Interaction volume radius: 10 \u00c5
Interaction volume height: 20 \u00c5
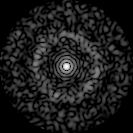
Disorder parameter: 0.8652